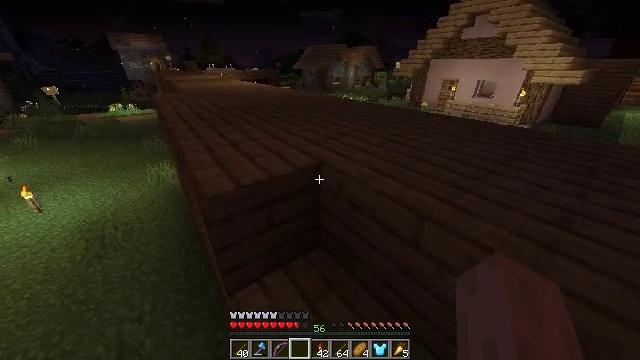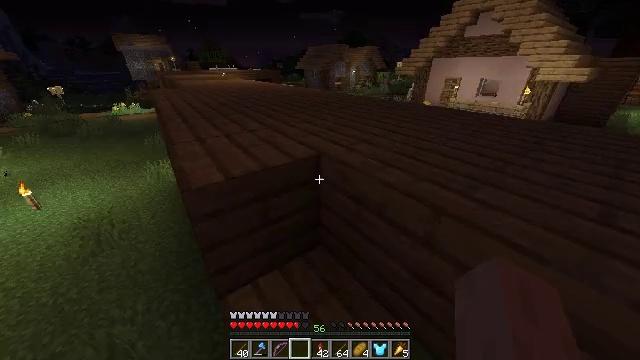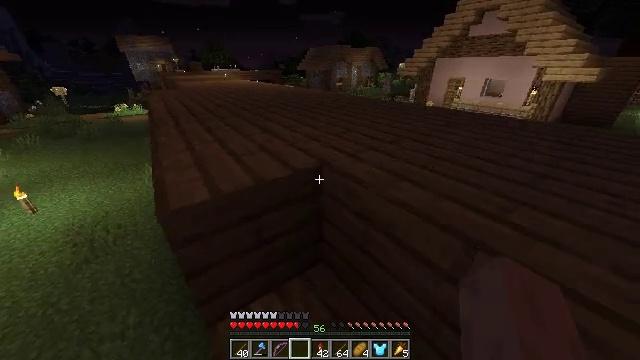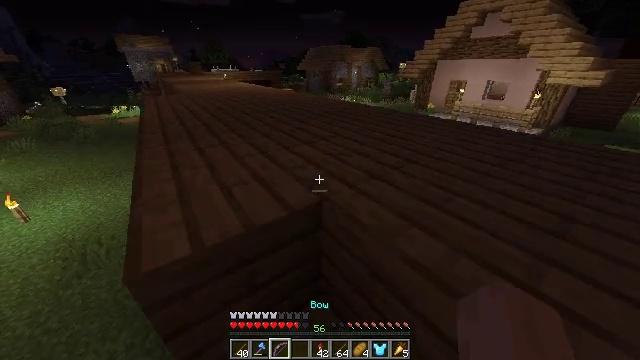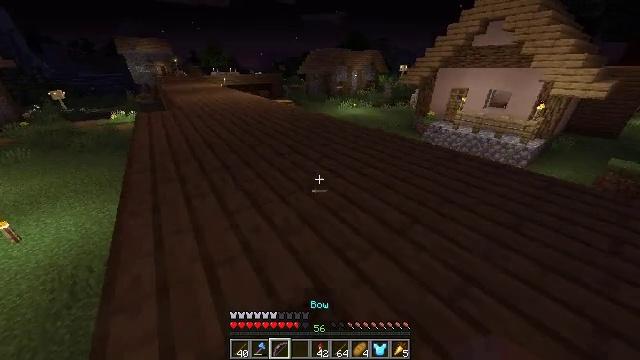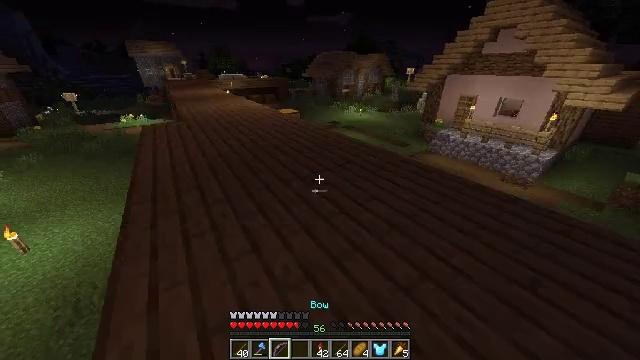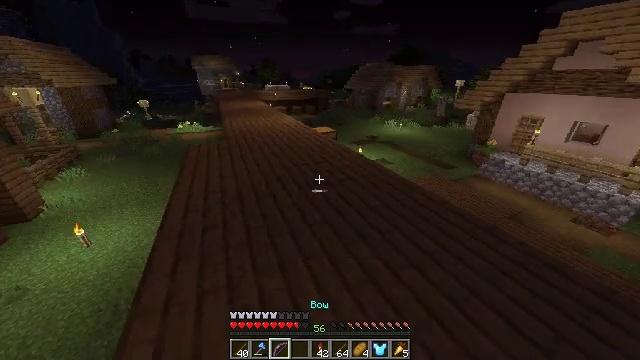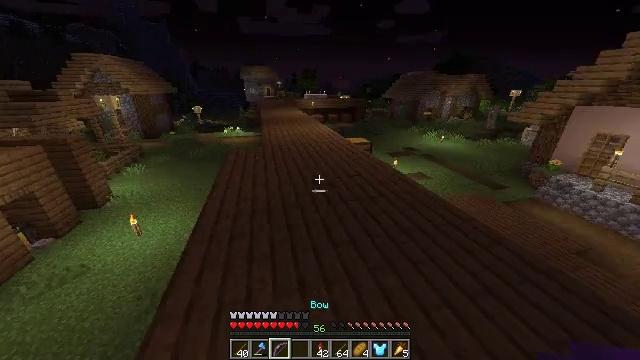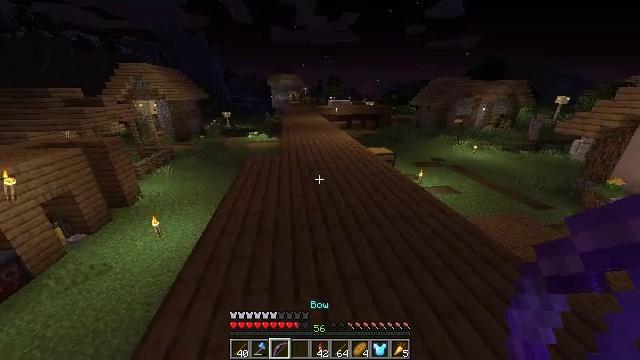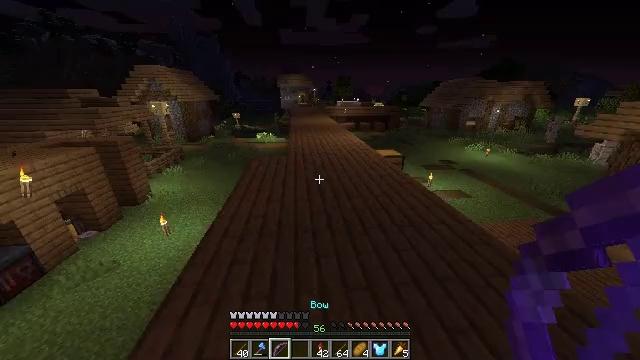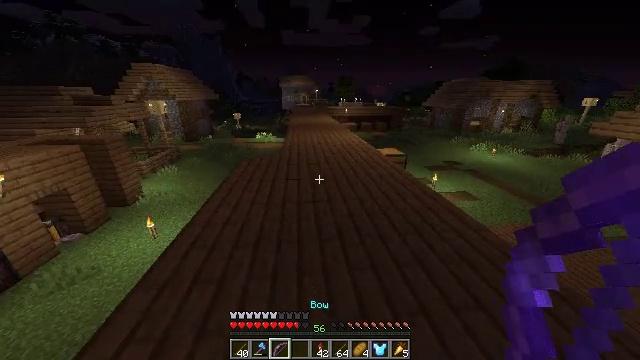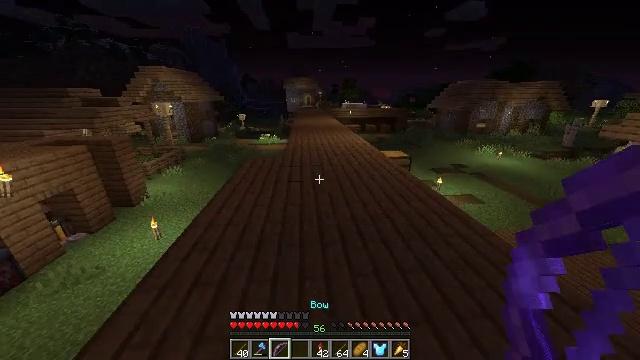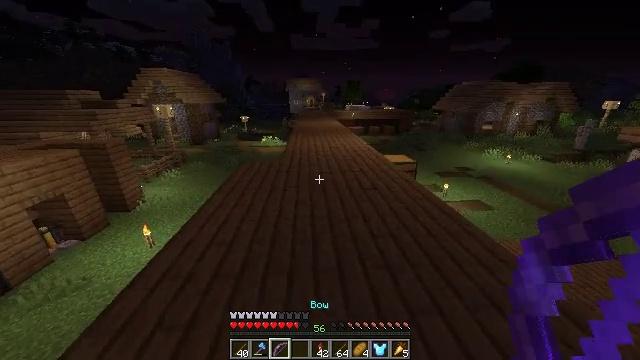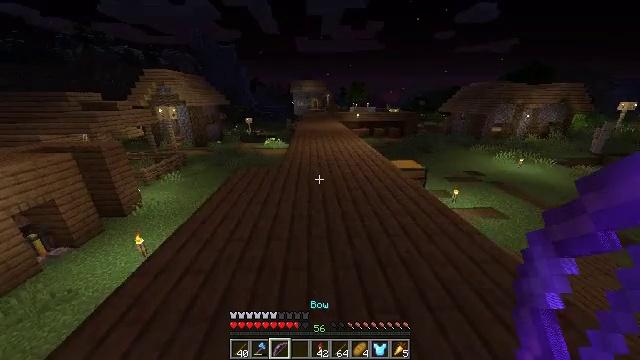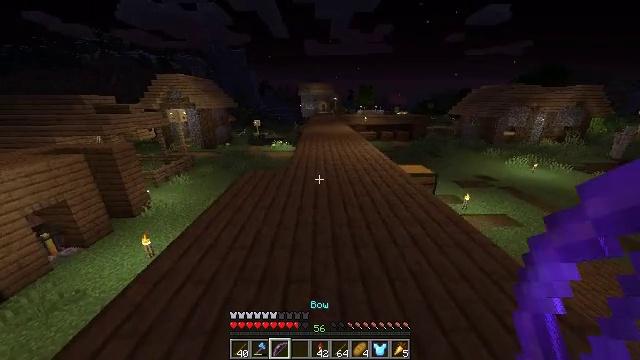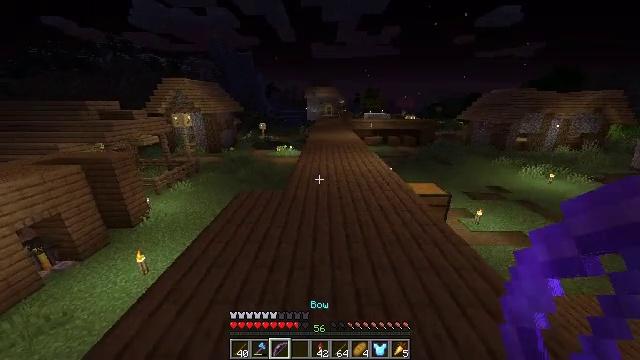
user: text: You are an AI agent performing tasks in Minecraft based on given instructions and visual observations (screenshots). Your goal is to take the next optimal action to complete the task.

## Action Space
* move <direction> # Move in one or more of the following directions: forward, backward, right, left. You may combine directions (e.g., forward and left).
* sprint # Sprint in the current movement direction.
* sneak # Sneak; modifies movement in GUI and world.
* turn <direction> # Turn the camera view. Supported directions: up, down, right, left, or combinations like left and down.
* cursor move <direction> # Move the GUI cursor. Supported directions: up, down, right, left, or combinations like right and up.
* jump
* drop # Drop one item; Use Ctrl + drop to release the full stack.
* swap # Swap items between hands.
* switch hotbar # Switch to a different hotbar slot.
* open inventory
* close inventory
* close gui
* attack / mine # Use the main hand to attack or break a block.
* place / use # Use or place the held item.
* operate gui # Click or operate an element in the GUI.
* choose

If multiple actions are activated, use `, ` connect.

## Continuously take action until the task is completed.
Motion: motion action
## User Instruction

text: Break the shulker box to collect it.
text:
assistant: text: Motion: move forward, sprint, jump
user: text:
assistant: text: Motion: move forward, sprint, jump
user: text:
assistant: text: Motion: move forward, sprint, jump
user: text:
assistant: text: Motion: move forward, sprint, jump
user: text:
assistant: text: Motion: move forward, sprint, turn left, jump
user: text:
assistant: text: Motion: move forward, sprint, turn left and up
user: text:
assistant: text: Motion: move forward, sprint, turn left and up
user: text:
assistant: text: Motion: move forward, sprint, turn left and up
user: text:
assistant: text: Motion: move forward, sprint, turn left
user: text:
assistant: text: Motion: move forward, sprint
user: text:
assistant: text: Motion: move forward, sprint, turn left
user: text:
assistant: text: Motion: move forward, sprint
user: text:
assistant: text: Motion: move forward, sprint, turn left
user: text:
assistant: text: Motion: move forward, sprint, turn left
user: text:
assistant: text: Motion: move forward, sprint, turn left, jump
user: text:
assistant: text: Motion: move forward, sprint, jump
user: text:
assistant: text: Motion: move forward, sprint, jump
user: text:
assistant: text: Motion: move forward, sprint, jump
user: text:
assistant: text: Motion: move forward, sprint, jump
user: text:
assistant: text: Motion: move forward, sprint, jump
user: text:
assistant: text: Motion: move forward, sprint, jump
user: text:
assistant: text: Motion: move forward, sprint, jump
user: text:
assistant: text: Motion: move forward, sprint, jump
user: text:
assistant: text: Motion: move forward, sprint, jump
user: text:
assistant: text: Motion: move forward, sprint, jump
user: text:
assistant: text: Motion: move forward, sprint, jump
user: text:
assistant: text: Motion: move forward, sprint, jump
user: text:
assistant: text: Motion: move forward, sprint, turn right, jump
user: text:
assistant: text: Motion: move forward, sprint, turn right, jump
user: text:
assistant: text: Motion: move forward, sprint, turn right and down, jump